Question: I have a form that uploads a file:
'''
<form action="uploadImage.php" method="post" enctype="multipart/form-data" id="UploadForm">
<input type="file" id="fileInput" name="ImageFile" help_token="upload_token" size=20 />
<input type="submit" id="SubmitButton" help_token="upload_token" value="Upload" />
</form>
'''

The first input generates the Choose File button, which invokes the users Explorer to go find a file. The selected file becomes the "name" variable when the form is submitted with Upload. The "File upload was successful" message is echoed by uploadImage.php after a successful upload. The problem is that this "success" message is present from the last upload until the Upload button is clicked again to upload a new file. UploadImage.php then immediately clears the message and after uploading the new file, updates the message (success or fail).
But I don't like having the message there when the user clicks Choose File and is off selecting a new file to upload. It looks like he's done something to already upload the file before choosing it. So I'd like to sense the click of Choose File and clear out the message. But this Choose File button is generated by the browser and doesn't seem to have anything in the DOM that I can intercept with jQuery.
Does anyone have any ideas on how I can clear out the success message when Choose File is clicked?
Thanks
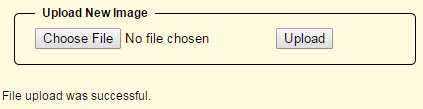
Answer: use onclick=""
'''
<input type="file" id="fileInput" name="ImageFile" help_token="upload_token" size=20 onclick="ClearLabel();" />
function ClearLabel(){// clear label code goes here.
}
'''
good luck...